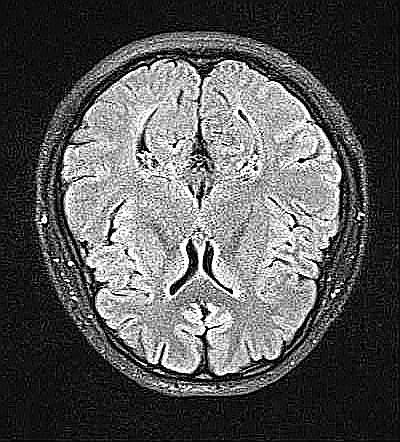
Label: notumor